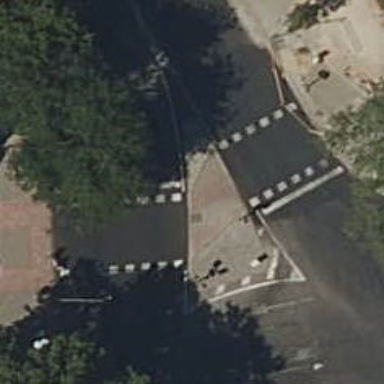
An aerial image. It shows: Crossing with traffic signals.